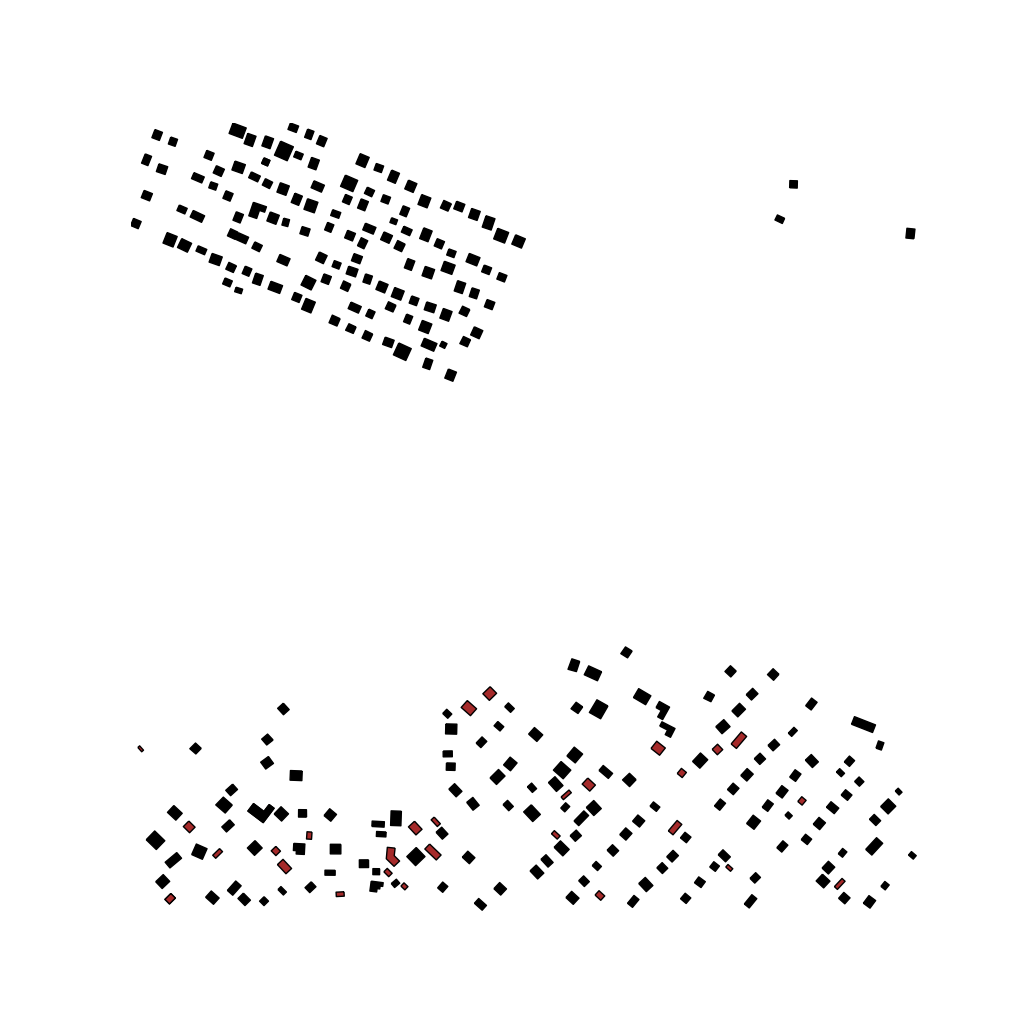
Tags: overhead vector_map, recreation, residential, transport, individual_rise, density_2, Building, Facility, 1.0 km²